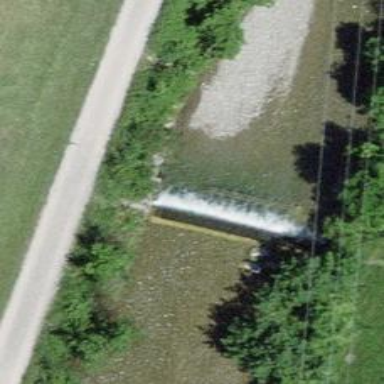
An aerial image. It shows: Weir in waterway.